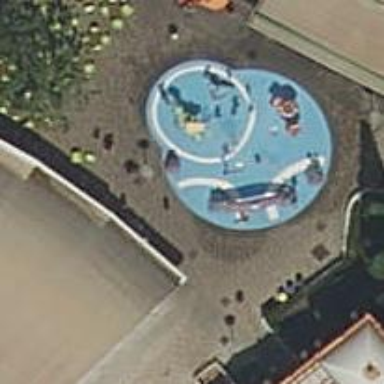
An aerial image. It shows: Carousel located near fountain.